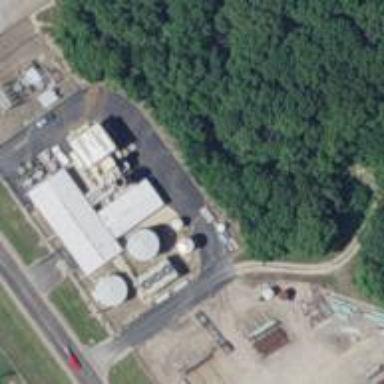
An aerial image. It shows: Storage tank that is man-made.